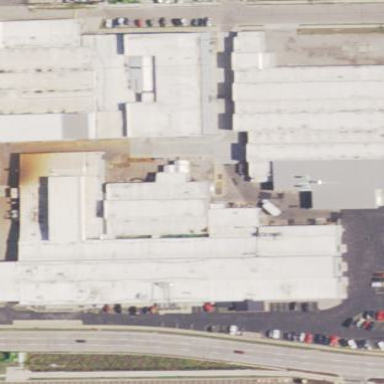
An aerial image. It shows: Industrial area.